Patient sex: F
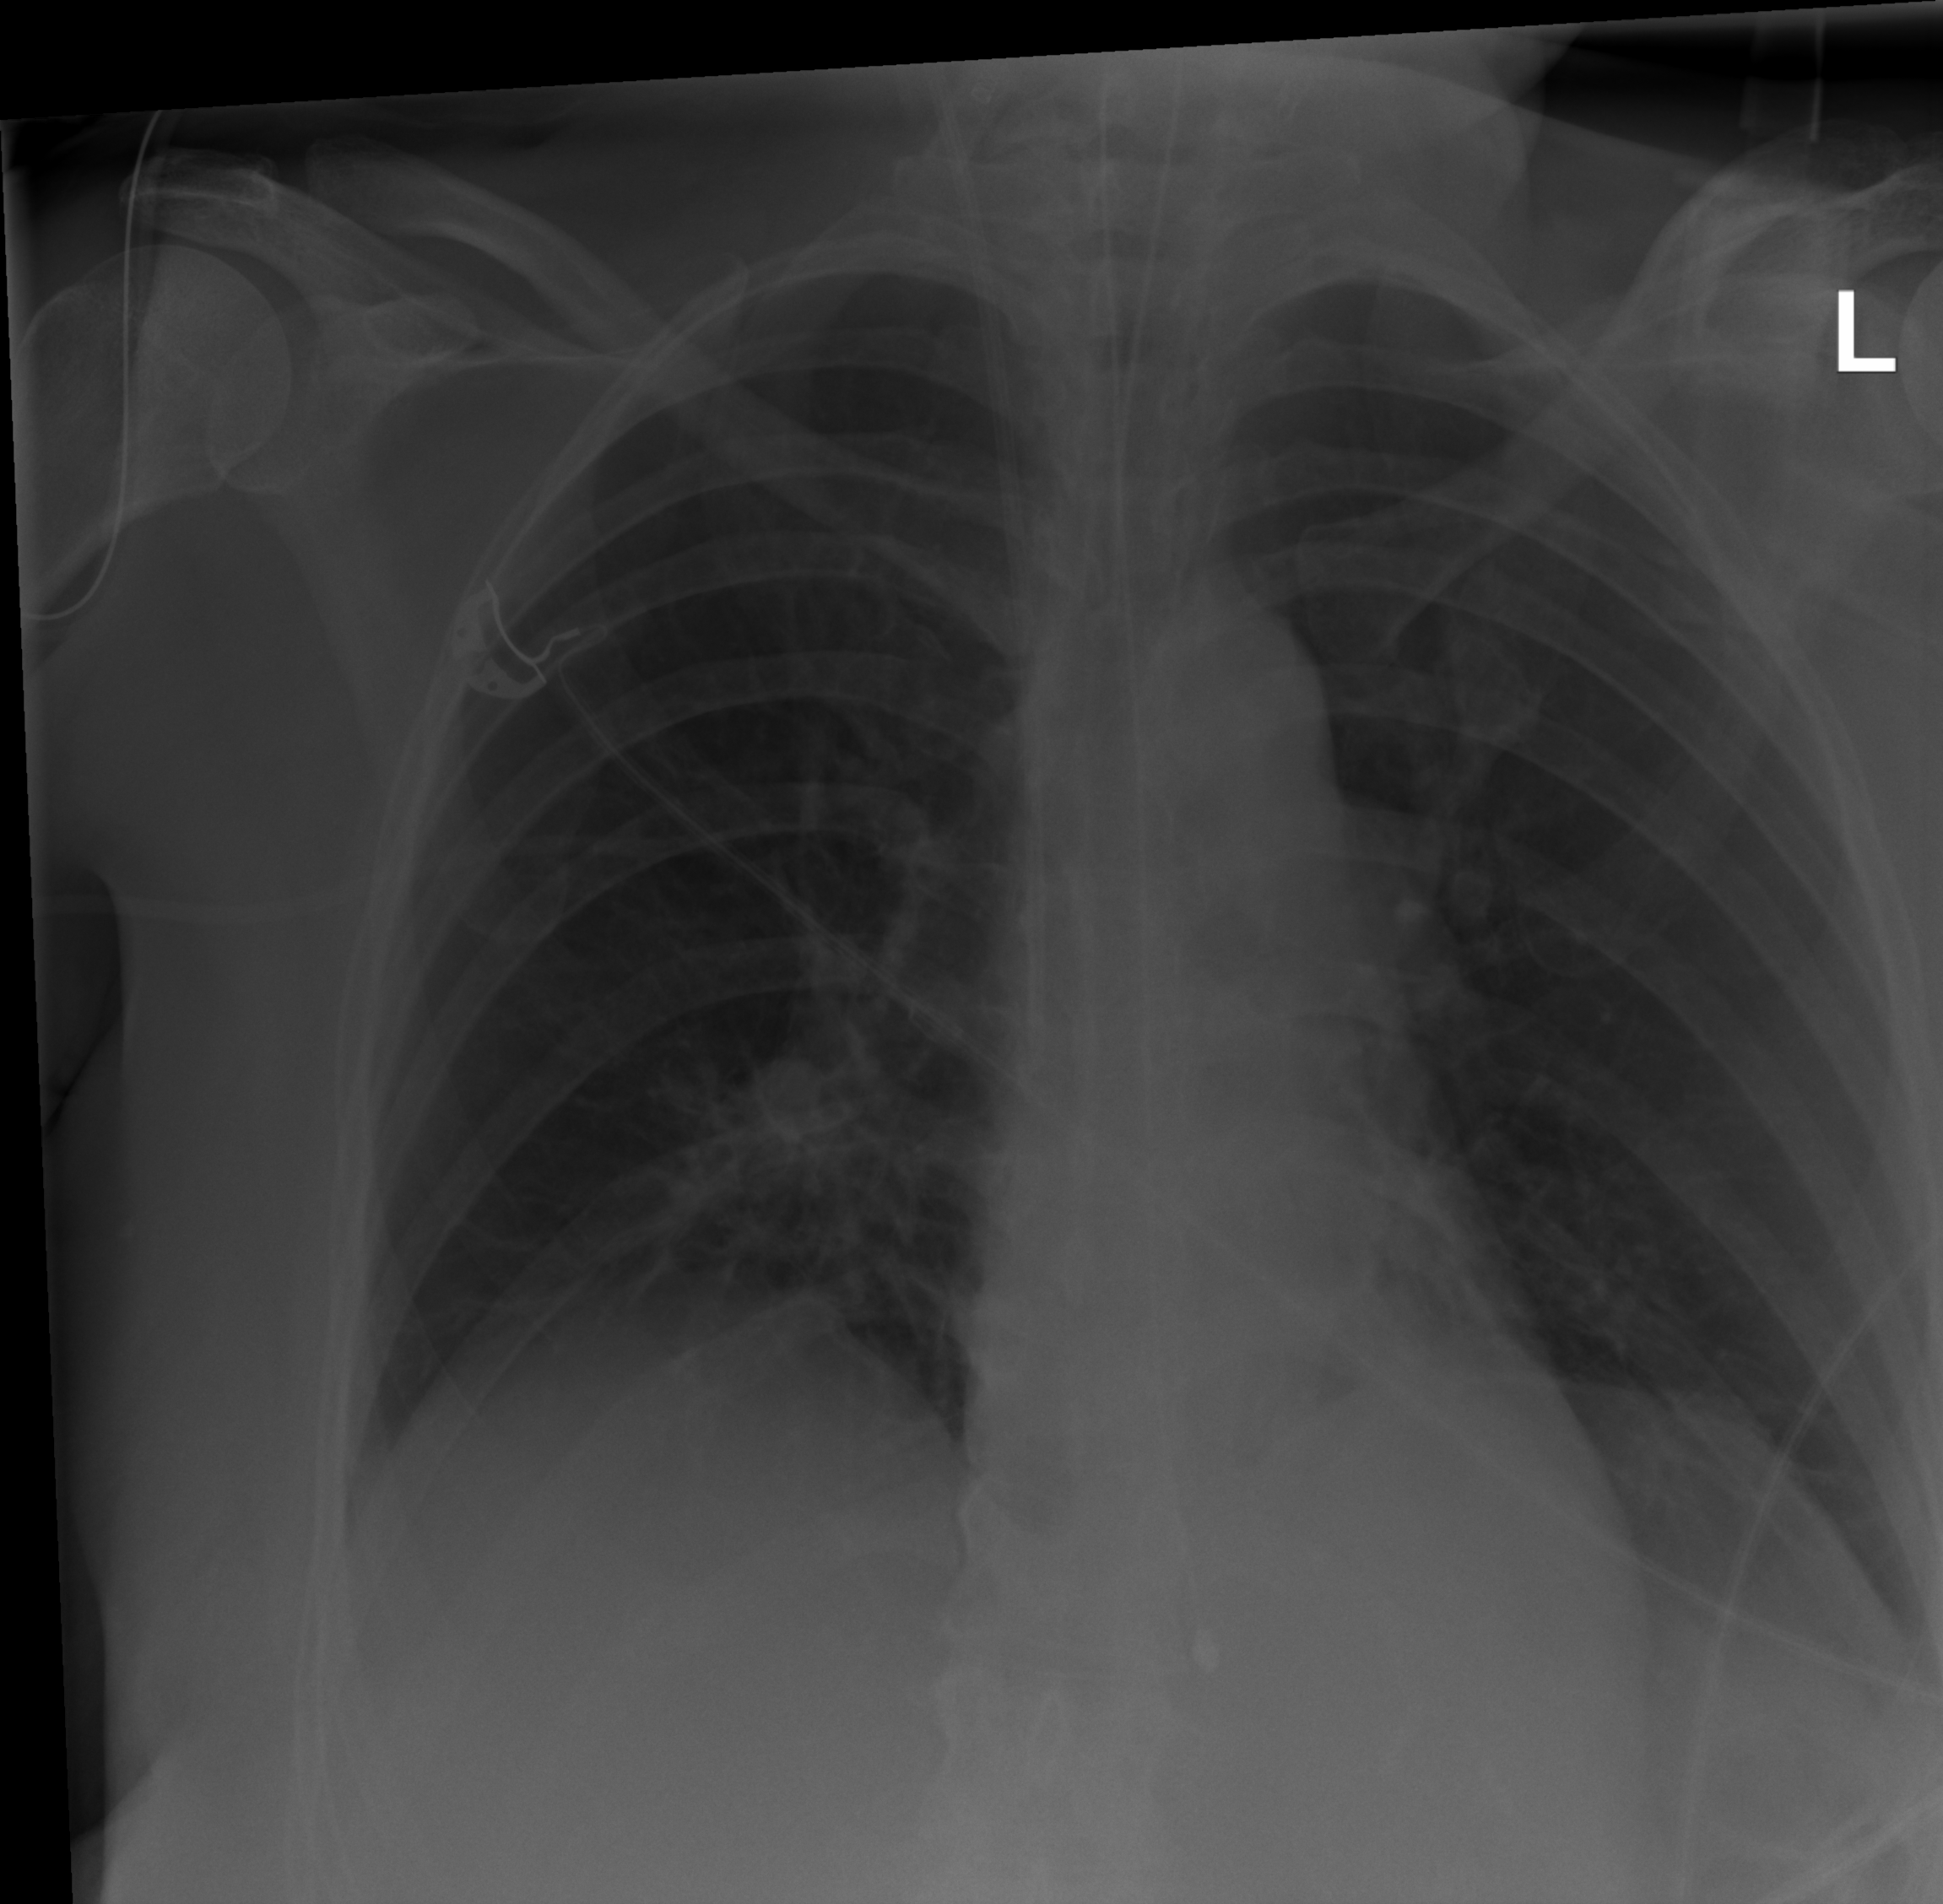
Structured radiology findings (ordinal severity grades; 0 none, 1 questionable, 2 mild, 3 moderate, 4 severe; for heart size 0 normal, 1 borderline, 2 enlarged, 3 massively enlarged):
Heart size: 0
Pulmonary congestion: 0
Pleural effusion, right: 2
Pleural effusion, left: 0
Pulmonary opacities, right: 0
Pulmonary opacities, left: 0
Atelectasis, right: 0
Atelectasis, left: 0